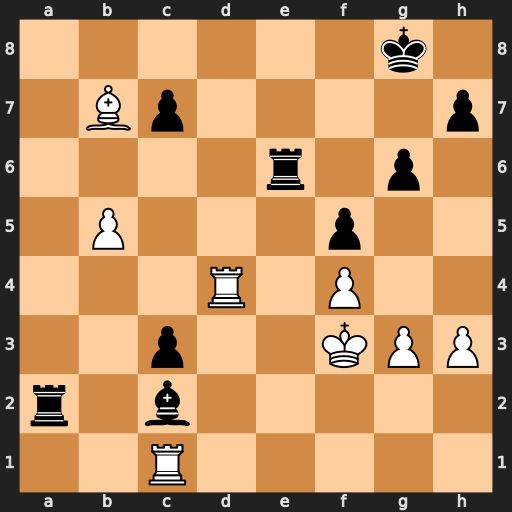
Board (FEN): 6k1/1Bp4p/4r1p1/1P3p2/3R1P2/2p2KPP/r1b5/2R5
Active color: w
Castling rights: -
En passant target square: -
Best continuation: Bd5 Be4+ Rxe4